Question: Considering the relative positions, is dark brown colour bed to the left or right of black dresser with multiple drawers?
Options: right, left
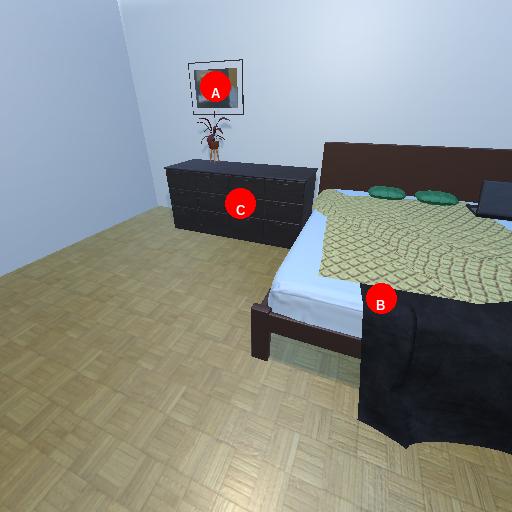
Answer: right